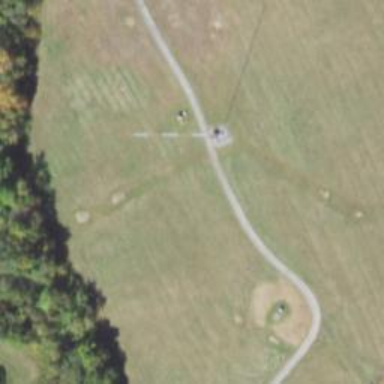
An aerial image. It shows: Communication mast tower.